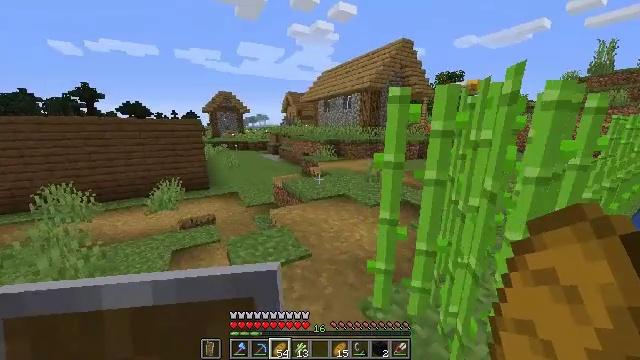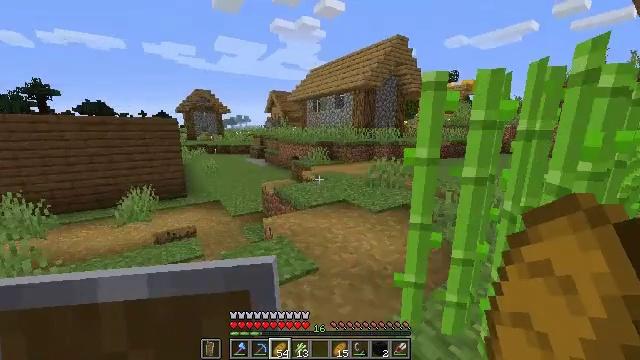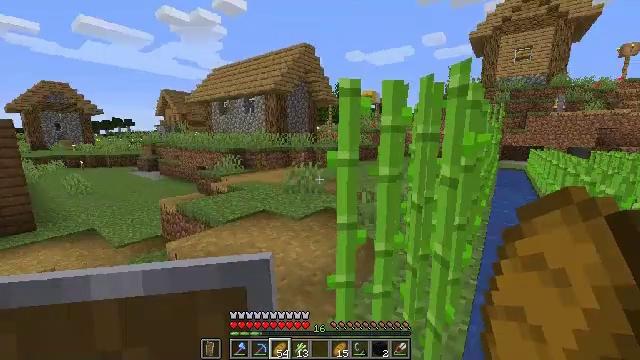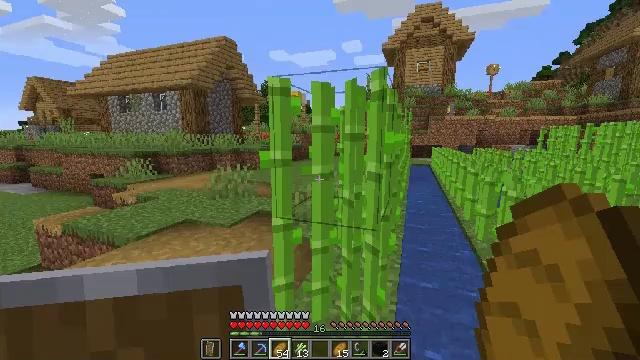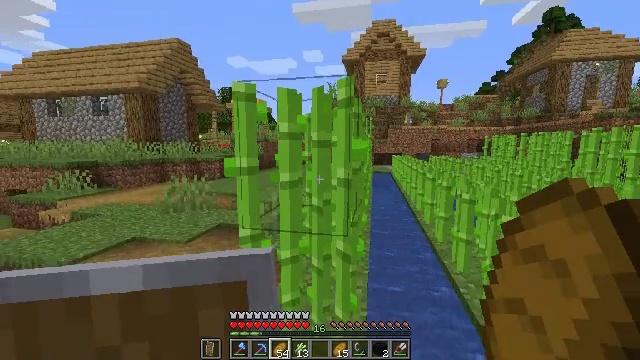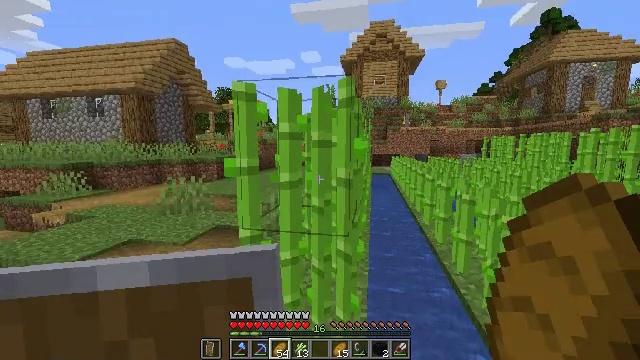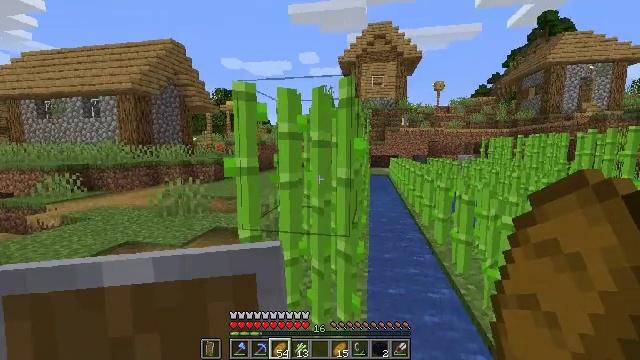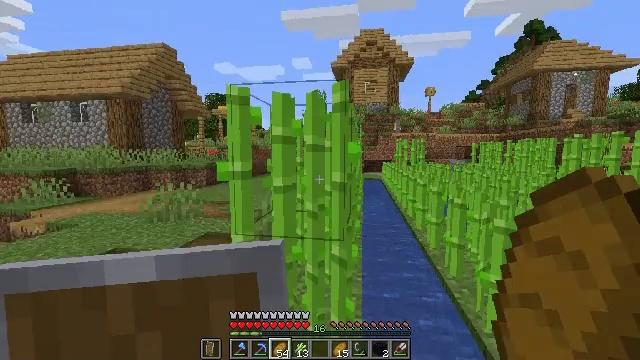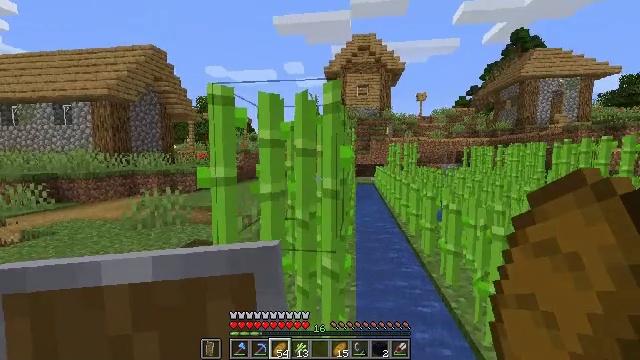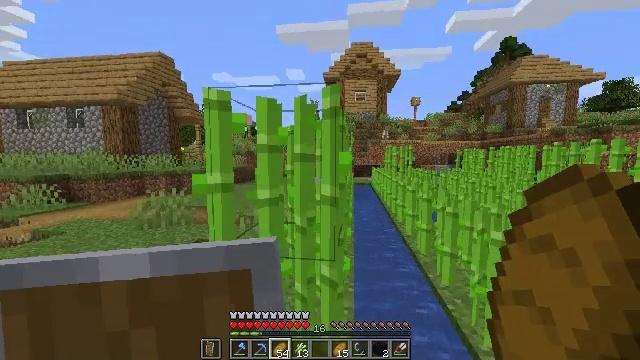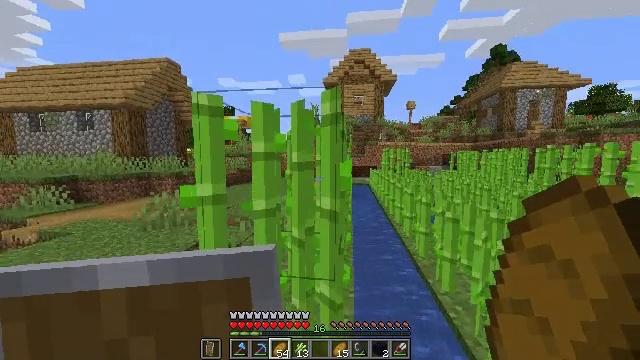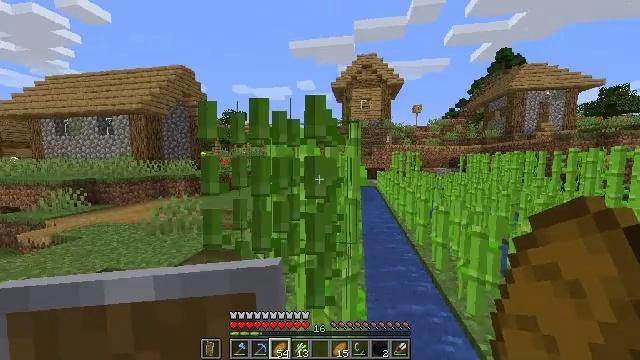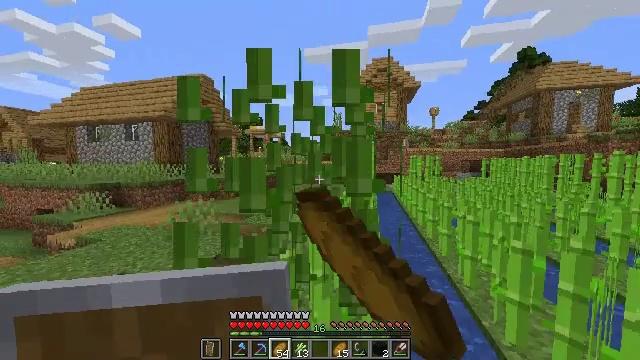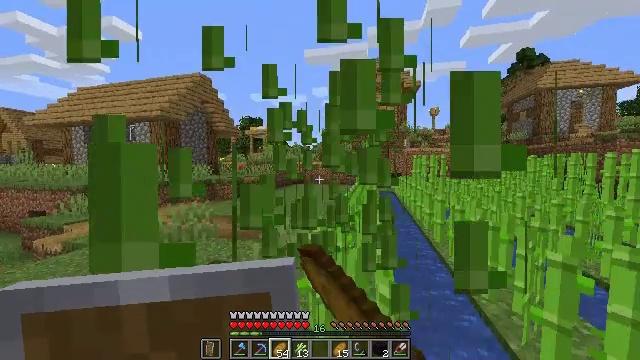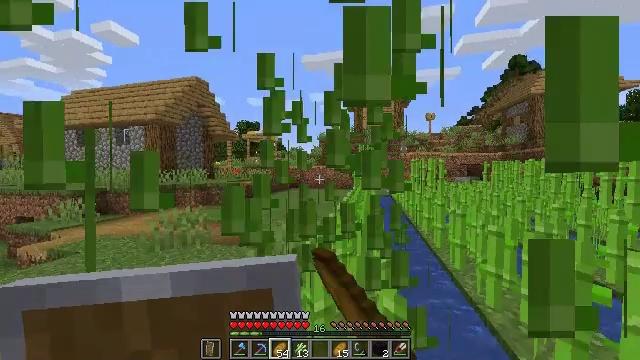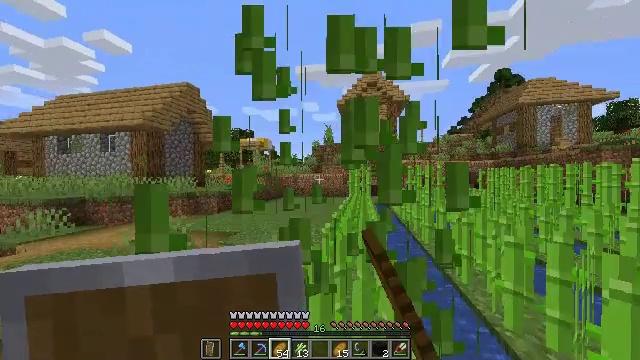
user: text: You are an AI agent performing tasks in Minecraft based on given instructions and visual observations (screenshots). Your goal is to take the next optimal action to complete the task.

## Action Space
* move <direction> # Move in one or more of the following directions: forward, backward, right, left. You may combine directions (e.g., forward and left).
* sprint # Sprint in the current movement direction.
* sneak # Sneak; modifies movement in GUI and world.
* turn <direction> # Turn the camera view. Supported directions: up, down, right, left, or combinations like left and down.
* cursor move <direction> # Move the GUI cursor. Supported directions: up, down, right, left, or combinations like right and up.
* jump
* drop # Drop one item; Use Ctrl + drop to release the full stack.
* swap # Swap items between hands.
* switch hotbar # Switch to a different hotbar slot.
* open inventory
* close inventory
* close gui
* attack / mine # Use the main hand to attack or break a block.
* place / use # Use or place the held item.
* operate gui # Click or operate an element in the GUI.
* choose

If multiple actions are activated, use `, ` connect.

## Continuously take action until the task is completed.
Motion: motion action
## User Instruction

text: Gather sugar cane for crafting.
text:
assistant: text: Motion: turn right and up
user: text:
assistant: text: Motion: turn right and up
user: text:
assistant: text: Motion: turn right
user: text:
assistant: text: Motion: turn right and up
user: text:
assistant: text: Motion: no_op
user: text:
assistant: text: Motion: no_op
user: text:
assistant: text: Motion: sprint, turn right and up
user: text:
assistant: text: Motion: move forward, sprint, turn right
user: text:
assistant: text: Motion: move forward, sprint
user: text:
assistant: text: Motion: move forward, sprint
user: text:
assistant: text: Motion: move forward, sprint, turn left, attack / mine
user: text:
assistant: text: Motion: move forward, sprint, turn left and up, attack / mine
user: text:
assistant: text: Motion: move forward, sprint, attack / mine
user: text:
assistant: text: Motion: move forward, sprint, turn up, attack / mine
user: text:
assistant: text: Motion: move forward, sprint, turn right and up, attack / mine
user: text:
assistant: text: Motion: move forward, sprint, turn right and up, attack / mine
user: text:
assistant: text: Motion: move forward, sprint, turn right, attack / mine
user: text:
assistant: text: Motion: move forward, sprint, attack / mine
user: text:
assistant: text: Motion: move forward, sprint, attack / mine
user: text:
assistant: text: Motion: move forward, sprint, attack / mine
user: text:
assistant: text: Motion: move forward, sprint, attack / mine
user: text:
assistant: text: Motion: move forward, sprint, turn right, attack / mine
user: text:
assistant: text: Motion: move forward, sprint, attack / mine
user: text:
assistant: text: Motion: move forward, sprint, attack / mine
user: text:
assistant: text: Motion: move forward, sprint, turn right, attack / mine
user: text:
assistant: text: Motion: move forward, sprint, turn right, attack / mine
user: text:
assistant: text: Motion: move forward, sprint, turn right, attack / mine
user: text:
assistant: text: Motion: move forward, sprint, turn right, attack / mine
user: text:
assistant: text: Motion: move forward, sprint, attack / mine
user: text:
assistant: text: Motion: move forward, sprint, attack / mine